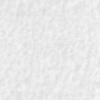
Label: no_change